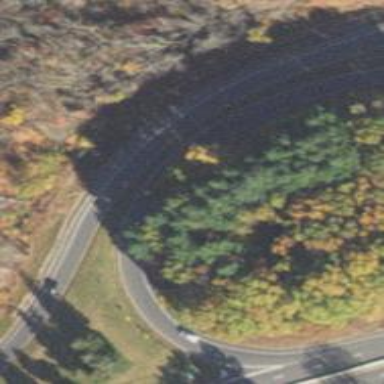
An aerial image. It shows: Trunk link highway.